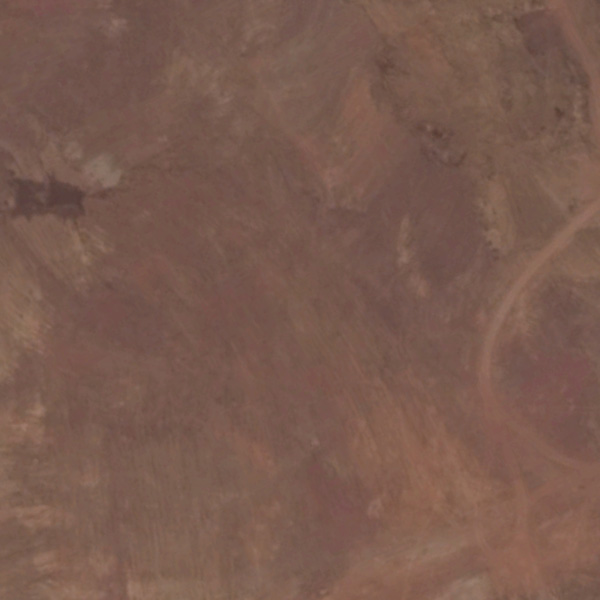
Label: BareLand